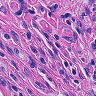
Metastatic tissue present: yes